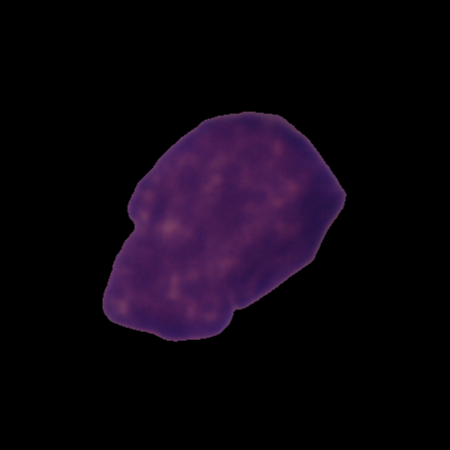
Label: cancer